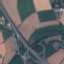
Label: Highway